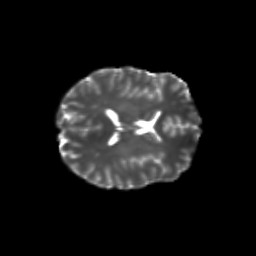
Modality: T2w
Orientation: axial
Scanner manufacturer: siemens
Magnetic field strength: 3 T
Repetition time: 9.2 s
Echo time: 0.084 s